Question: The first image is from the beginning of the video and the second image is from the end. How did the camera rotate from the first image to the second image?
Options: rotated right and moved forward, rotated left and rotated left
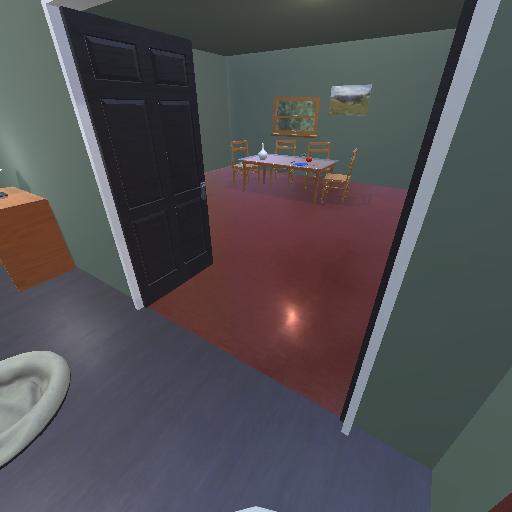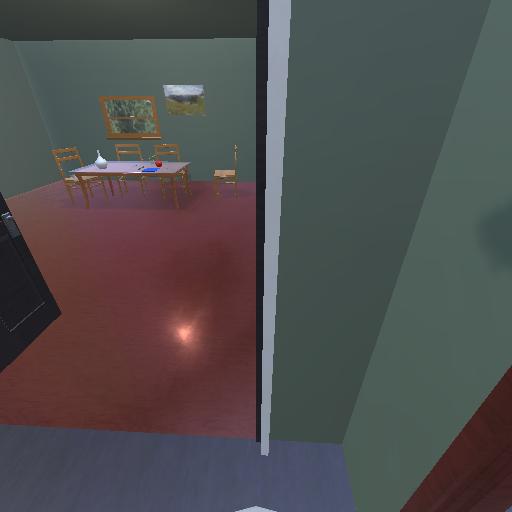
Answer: rotated right and moved forward